Interaction volume radius: 5 \u00c5
Interaction volume height: 10 \u00c5
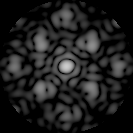
Disorder parameter: 0.4486